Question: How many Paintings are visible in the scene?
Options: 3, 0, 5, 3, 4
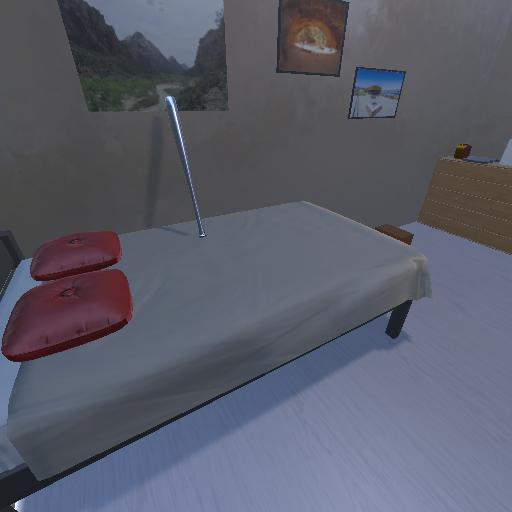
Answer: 3